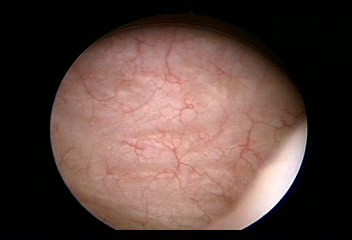
Modality: WLC
Class: Normal mucosa
Bladder cancer association: No